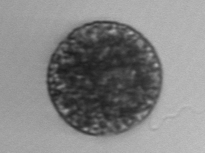
Label: Vicicitus_globosus